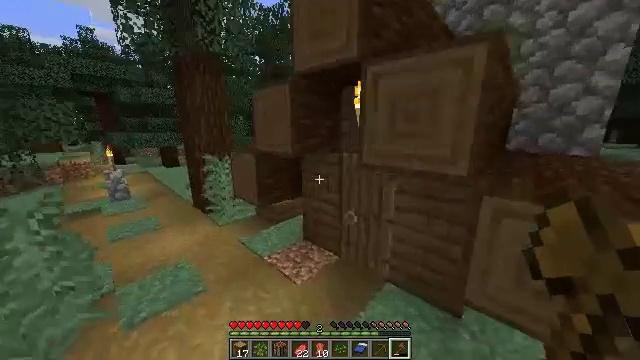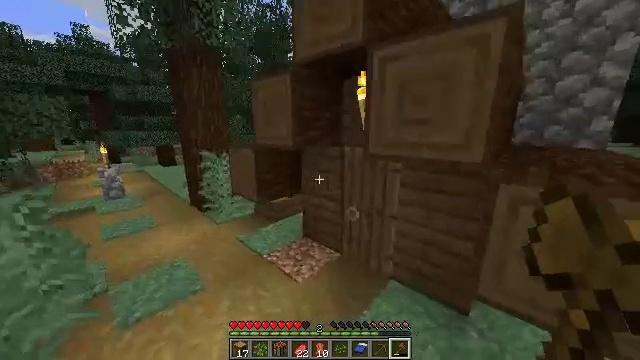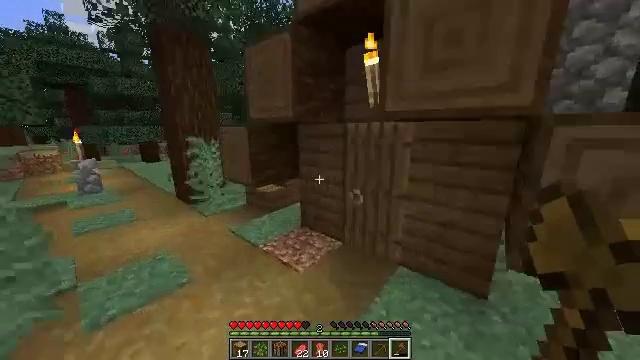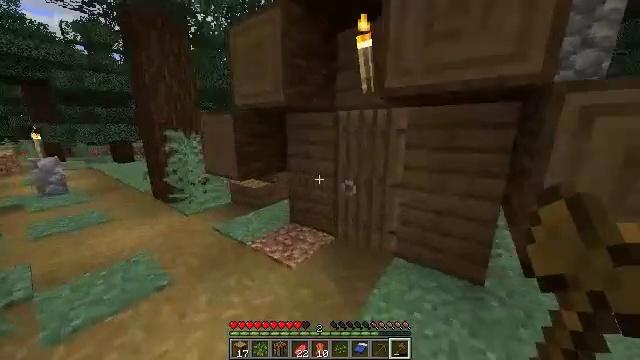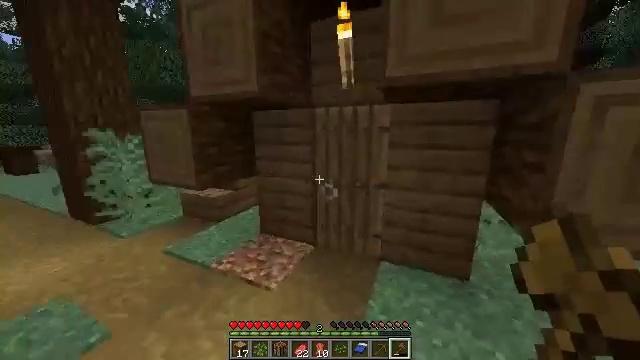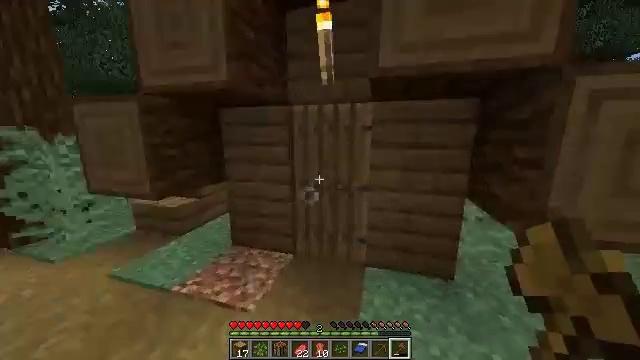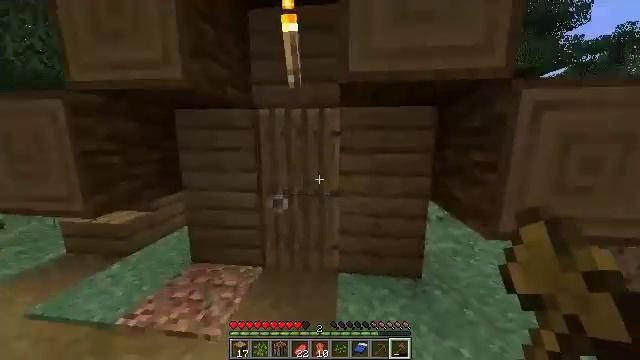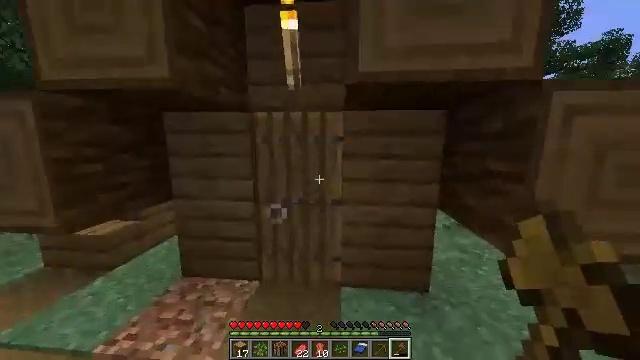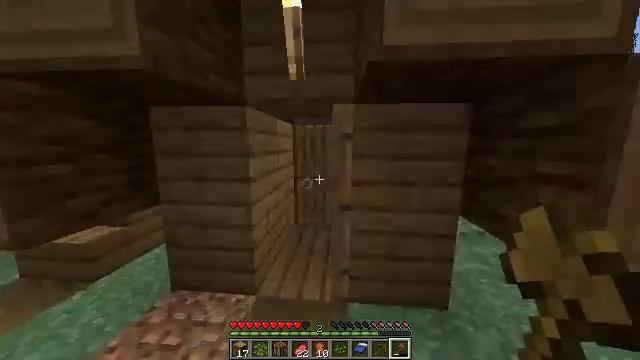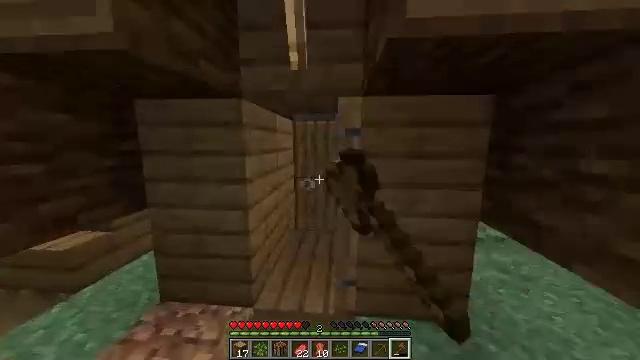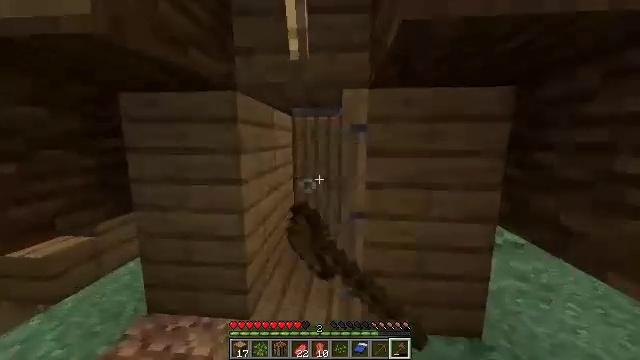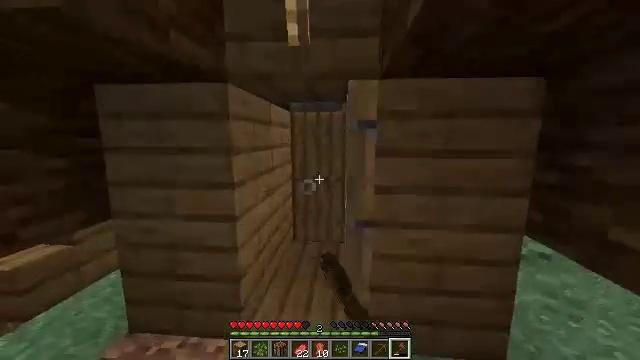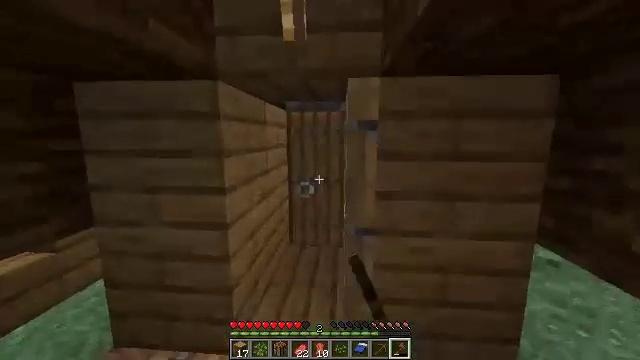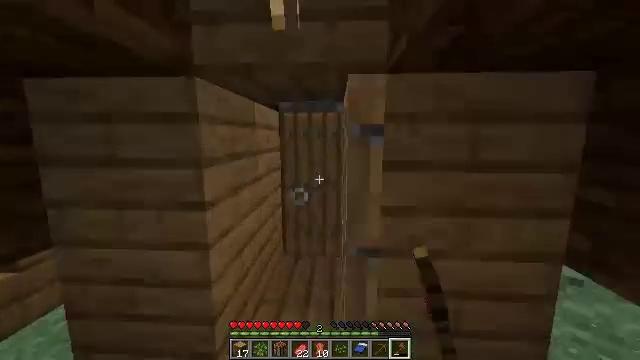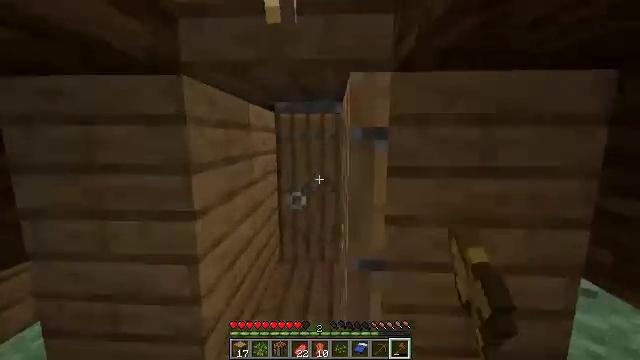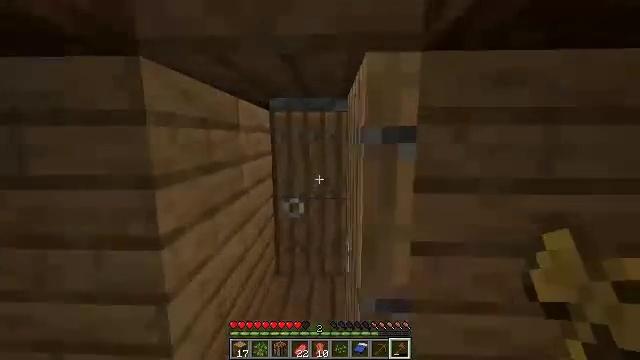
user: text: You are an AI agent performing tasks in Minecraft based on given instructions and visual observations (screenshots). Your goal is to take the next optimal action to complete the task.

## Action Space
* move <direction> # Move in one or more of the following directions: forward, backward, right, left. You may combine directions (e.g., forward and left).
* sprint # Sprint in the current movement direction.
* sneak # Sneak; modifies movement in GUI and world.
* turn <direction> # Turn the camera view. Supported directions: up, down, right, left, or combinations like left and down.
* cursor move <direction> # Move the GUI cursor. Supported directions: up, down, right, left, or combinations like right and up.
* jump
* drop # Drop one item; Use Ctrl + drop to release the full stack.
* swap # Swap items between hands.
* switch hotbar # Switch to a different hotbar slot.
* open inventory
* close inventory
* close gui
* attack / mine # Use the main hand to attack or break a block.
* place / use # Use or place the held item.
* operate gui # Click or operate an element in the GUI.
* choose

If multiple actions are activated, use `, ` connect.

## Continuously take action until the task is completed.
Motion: motion action
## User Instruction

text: Collect the pumpkin by holding left button.
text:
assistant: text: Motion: move forward and move left
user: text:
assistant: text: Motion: move forward and move left, turn right
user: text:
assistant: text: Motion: move forward and move left, turn right
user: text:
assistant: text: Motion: move forward and move left, turn right and up
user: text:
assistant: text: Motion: move forward, turn right
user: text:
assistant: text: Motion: move forward, turn right and up
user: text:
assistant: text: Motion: move forward, turn right
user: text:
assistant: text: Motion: use / place
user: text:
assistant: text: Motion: use / place
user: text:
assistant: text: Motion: use / place
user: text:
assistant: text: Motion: move forward
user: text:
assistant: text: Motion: move forward
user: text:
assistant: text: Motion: move forward, turn right
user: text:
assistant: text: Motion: move forward
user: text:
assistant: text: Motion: move forward
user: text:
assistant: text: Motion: move forward, turn right
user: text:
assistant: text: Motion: move forward, turn right
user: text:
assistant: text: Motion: move forward, turn right
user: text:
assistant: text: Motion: move forward
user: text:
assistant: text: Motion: move forward and move left, use / place
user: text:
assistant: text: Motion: move forward and move left, use / place
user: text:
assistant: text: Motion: move forward and move left, use / place
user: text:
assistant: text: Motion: move forward and move left
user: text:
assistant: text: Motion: move forward
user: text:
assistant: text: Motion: move forward
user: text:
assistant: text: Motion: move forward, turn right
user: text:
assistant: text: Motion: move forward, turn right
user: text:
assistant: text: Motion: move forward
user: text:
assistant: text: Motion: move forward
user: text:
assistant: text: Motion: move forward, turn down